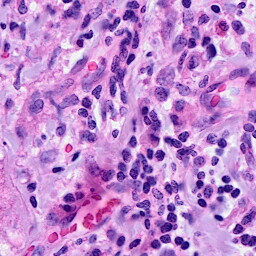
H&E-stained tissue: Breast